Field crop: tomato
Growth stage: 2
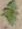
Species: solanum